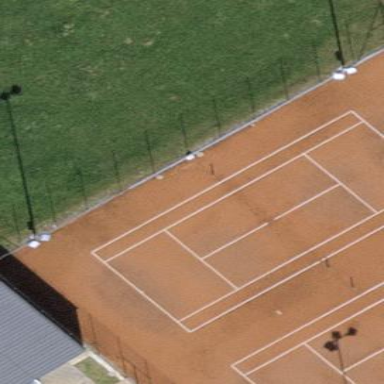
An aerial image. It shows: Tennis court in leisure pitch.